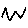
Label: zigzag